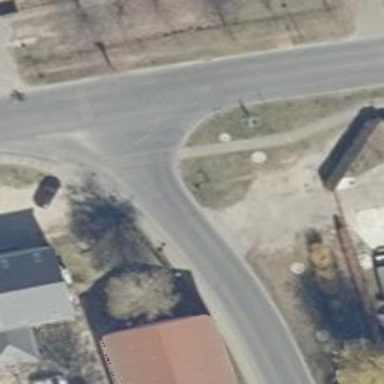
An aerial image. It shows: Road with "give way" sign.